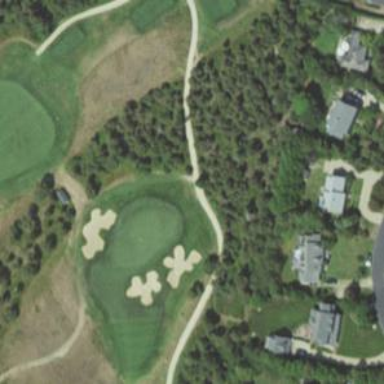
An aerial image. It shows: View of golf hole.